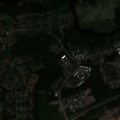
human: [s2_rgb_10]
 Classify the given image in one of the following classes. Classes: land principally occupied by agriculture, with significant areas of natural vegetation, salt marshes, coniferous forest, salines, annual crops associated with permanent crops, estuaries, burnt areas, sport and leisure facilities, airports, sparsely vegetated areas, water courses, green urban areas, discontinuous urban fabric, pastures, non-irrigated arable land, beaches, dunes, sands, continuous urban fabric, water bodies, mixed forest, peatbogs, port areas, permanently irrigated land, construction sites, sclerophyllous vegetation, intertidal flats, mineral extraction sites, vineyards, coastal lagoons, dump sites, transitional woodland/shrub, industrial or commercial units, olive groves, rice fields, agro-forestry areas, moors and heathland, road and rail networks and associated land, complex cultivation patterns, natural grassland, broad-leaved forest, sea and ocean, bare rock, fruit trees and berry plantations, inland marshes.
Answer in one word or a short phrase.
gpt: discontinuous urban fabric, land principally occupied by agriculture, with significant areas of natural vegetation, mixed forest, water courses